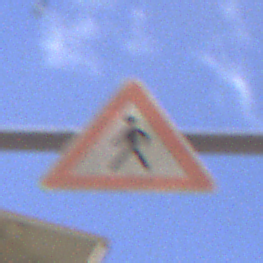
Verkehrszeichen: FussgaengerRechts
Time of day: MorningAfternoon
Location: Outdoor (Urban)
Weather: PartlyCloudy
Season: NotSpecified
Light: Natural